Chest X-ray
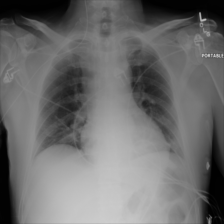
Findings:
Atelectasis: positive
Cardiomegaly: negative
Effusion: negative
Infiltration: negative
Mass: negative
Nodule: negative
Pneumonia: negative
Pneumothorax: negative
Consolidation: negative
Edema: negative
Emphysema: negative
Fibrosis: negative
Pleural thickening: negative
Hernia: negative